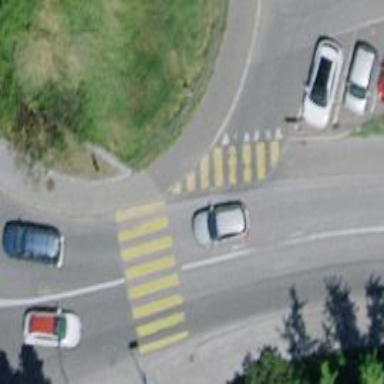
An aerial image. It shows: Kerb barrier.